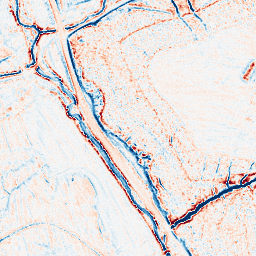
Category: edge_preserving
Decomposition family: anisotropic_diffusion
Decomposition parameters: iterations: 10
kappa: 30
gamma: 0.15
Upsampling method: cubic_catmull_rom
Upsampling parameters: scale: 2
Upsampling scale: 2